Question: I have a problem with the HTML 'fieldset' element in Chrome.
I want to have a fixed-height 'fieldset', and within it a scrollable 'div'. Everything looks fine until I put a 'legend' in - when I do so, the 'div' spills out from the bottom of the 'fieldset'. I also checked in Firefox, and it does not do this (i.e. does exactly what I would expect).
Anyone else seeing this? Is it a Chrome bug? Anyone know if there is a hack for this?
'''
<!DOCTYPE HTML>
<html>
<head>
<title>a</title>
<style>
fieldset {
height: 80px;
}
fieldset div {
height: 100%;
overflow-y: scroll;
}
</style>
</head>
<body>
<fieldset>
<legend>Test</legend>
<div>
Foo!<br/>
Foo!<br/>
Foo!<br/>
Foo!<br/>
Foo!<br/>
Foo!<br/>
</div>
</fieldset>
</body>
</html>
'''

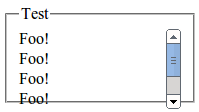
Answer: Another solution, if you do not need to use the 'legend' element, is to use an 'h1' and style appropriately. This works for me in both Chrome and FF.
'''
<!DOCTYPE HTML>
<html>
<head>
<title>a</title>
<style>
fieldset {
height: 80px;
}
h1 {
margin:0;
margin-top:-1em;
font-size:1em;
background:white;
width:33px;
}
fieldset div {
height: 100%;
overflow-y: scroll;
}
</style>
</head>
<body>
<fieldset>
<h1>Test</h1>
<div>
Foo!<br/>
Foo!<br/>
Foo!<br/>
Foo!<br/>
Foo!<br/>
Foo!<br/>
</div>
</fieldset>
</body>
'''